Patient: sex M, age 19
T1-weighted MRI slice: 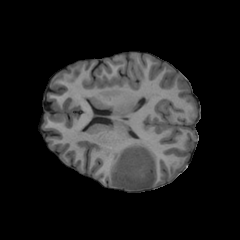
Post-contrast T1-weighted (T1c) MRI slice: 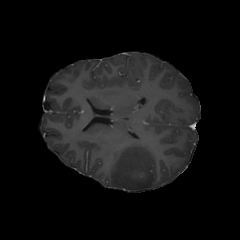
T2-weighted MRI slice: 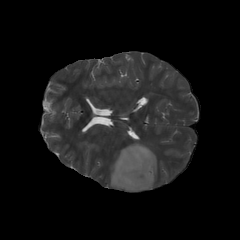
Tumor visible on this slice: yes
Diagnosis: Oligodendroglioma, IDH-mutant, 1p/19q-codeleted
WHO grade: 3